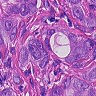
Metastatic tissue present: yes